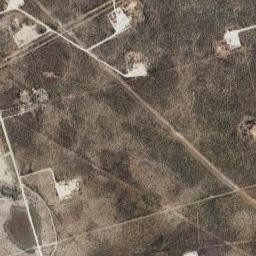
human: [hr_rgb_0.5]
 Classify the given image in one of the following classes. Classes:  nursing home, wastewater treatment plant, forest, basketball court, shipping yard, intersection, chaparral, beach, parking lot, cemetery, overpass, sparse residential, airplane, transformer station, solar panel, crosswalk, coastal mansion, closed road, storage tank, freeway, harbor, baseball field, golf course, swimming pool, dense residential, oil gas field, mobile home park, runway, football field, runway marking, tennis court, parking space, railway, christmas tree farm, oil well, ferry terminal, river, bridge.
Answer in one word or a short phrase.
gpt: oil gas field